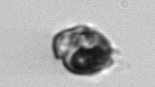
Label: Proterythropsis